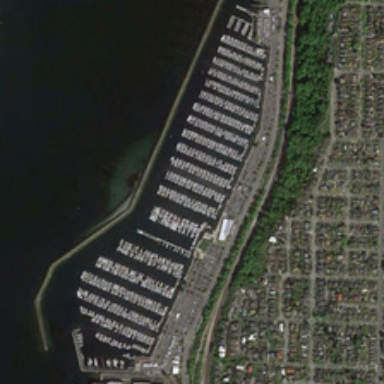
Many buildings and some green trees are near a port with many boats .